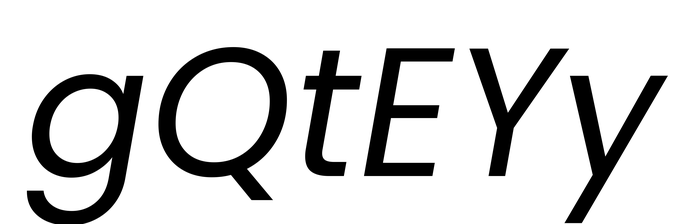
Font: Poppins-Italic